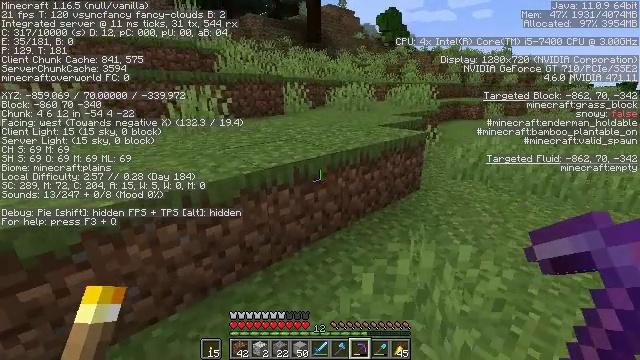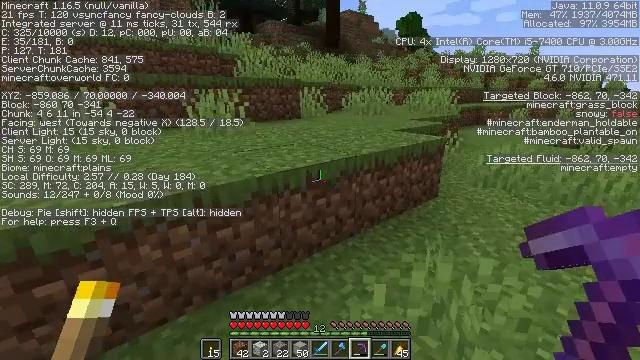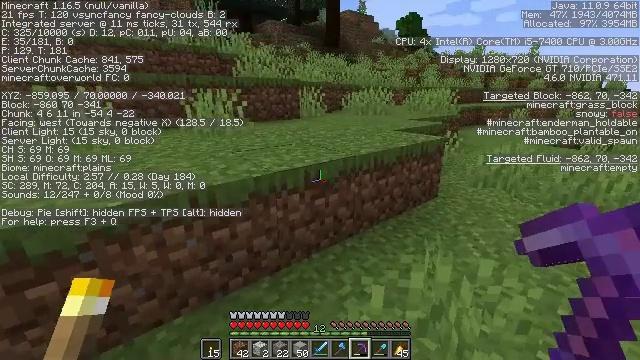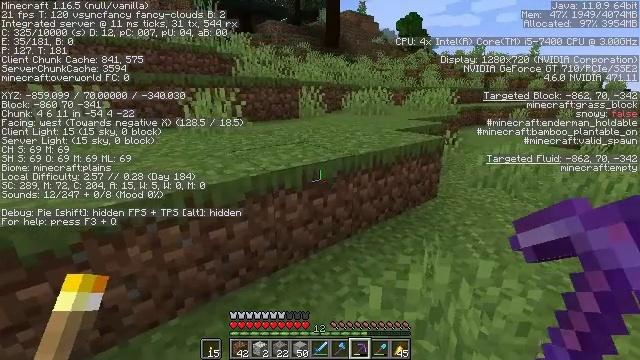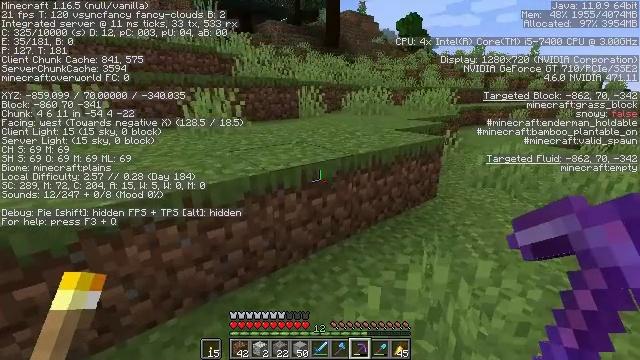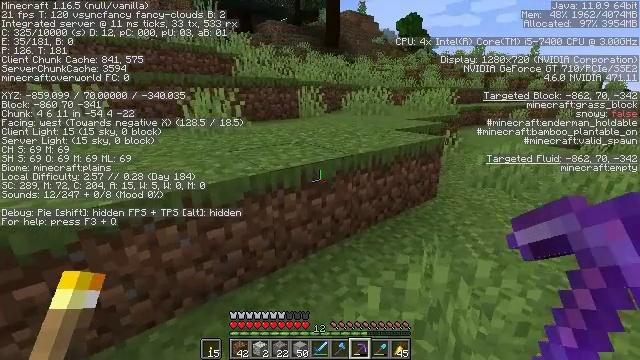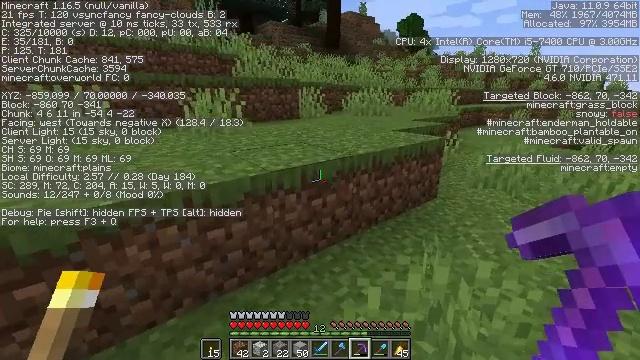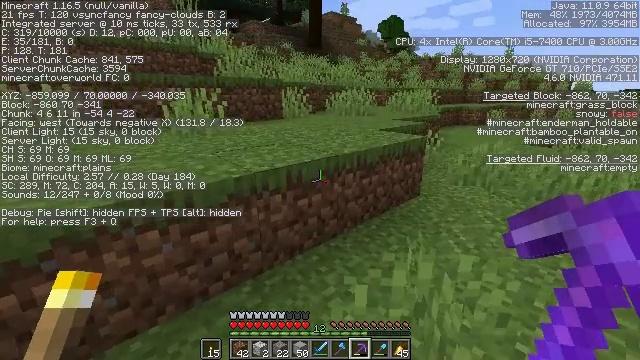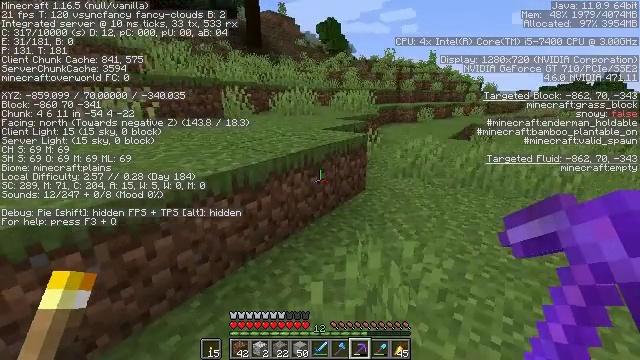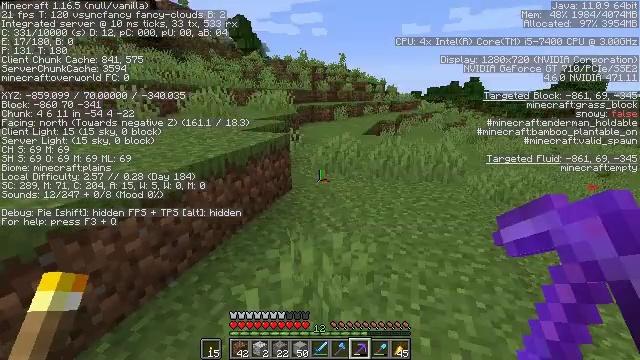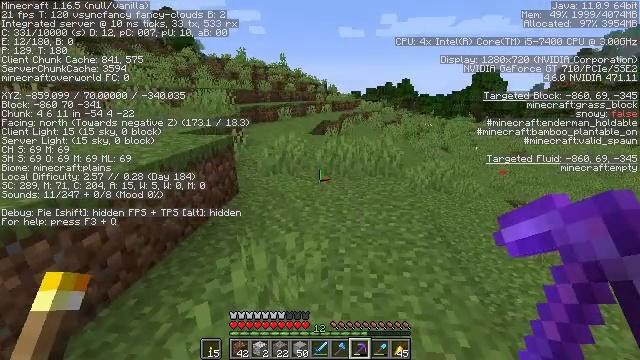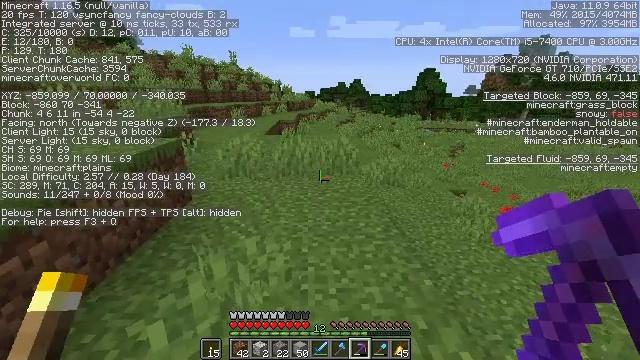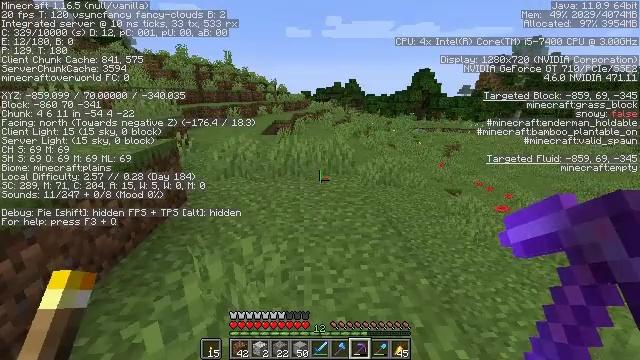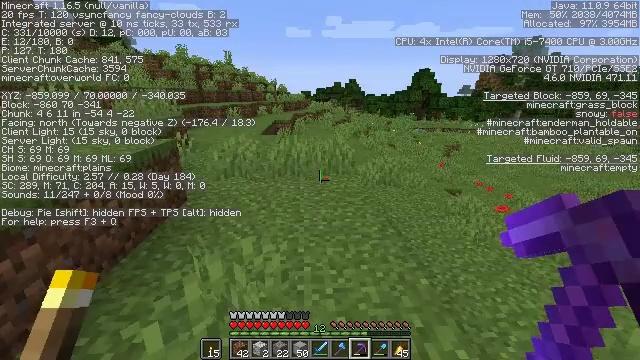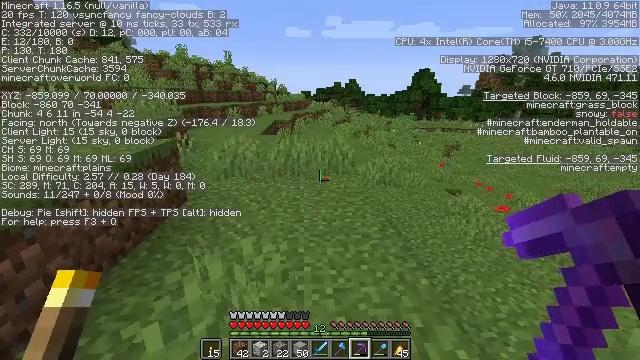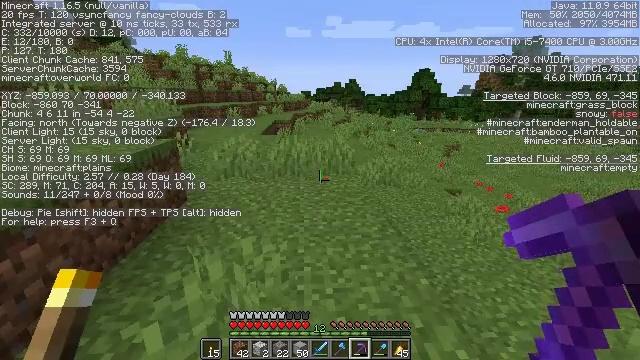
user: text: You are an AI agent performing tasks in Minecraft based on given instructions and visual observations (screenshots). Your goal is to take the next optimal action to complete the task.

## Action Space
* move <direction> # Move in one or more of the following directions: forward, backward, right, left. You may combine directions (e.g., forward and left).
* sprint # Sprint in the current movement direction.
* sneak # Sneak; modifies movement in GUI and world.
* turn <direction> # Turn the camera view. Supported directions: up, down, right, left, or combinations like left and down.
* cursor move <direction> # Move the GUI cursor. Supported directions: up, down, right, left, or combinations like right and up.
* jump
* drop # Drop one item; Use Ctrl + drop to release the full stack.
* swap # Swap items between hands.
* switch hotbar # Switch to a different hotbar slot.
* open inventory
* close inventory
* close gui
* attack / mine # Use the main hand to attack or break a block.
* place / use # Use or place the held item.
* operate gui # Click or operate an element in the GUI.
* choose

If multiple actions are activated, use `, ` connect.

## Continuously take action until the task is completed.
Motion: motion action
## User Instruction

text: Harvest grass block to clear the area.
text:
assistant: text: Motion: turn left
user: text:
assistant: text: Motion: no_op
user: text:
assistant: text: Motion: no_op
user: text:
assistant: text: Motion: no_op
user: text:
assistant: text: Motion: no_op
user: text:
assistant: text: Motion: no_op
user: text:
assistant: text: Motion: turn right
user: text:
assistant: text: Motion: turn right
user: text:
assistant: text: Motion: turn right
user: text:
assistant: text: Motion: turn right
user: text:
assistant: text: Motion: turn right
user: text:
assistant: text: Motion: no_op
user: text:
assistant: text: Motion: no_op
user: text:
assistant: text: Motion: no_op
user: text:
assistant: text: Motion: move forward
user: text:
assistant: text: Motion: move forward
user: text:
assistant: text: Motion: move forward, turn right
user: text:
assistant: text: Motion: move forward, turn right
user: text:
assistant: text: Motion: move forward, turn right
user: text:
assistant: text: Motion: move forward
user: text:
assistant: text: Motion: move forward
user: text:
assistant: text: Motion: move forward
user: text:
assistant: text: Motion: move forward
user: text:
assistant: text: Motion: move forward
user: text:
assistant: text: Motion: move forward
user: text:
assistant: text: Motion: move forward, turn right
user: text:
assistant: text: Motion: move forward, turn right
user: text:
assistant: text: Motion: move forward, turn right
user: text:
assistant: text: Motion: move forward
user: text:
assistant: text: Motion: move forward